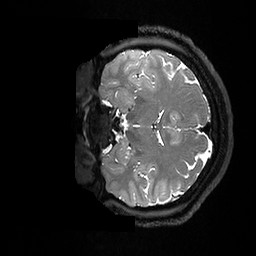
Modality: T2w
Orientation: coronal
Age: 27
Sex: female
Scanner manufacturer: ge
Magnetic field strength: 3 T
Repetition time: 3.202 s
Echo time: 0.06703 s